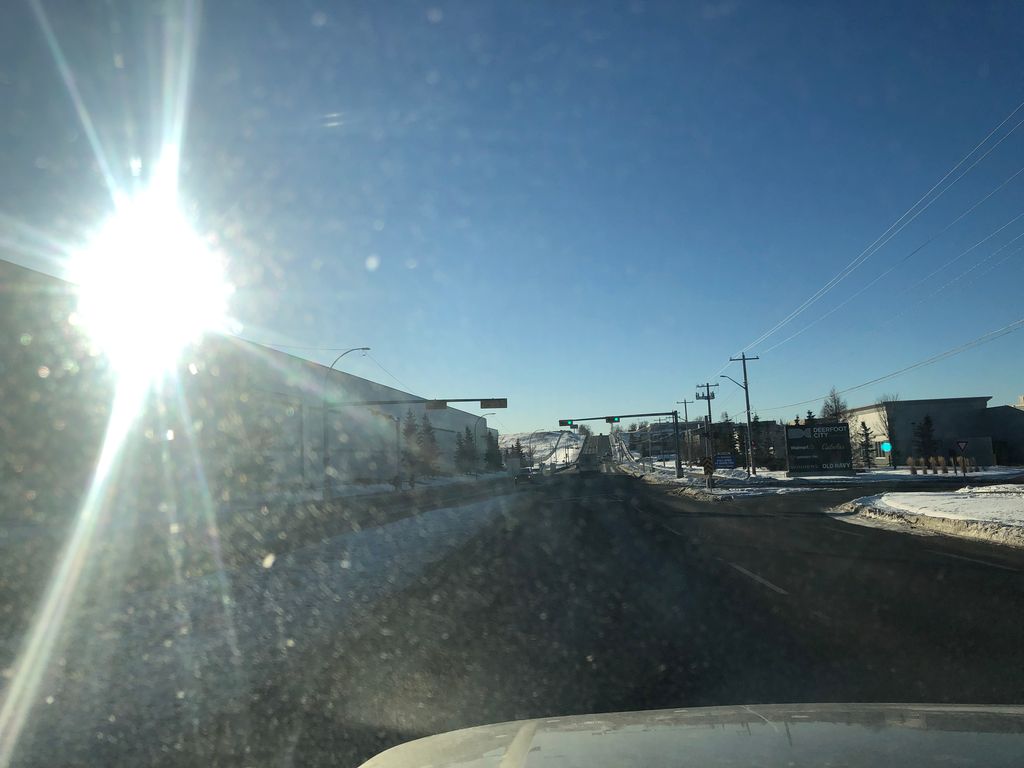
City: calgary